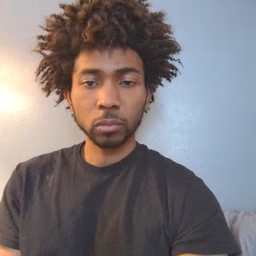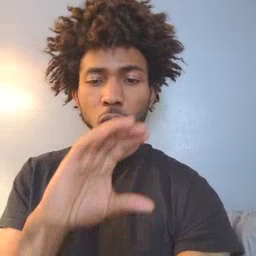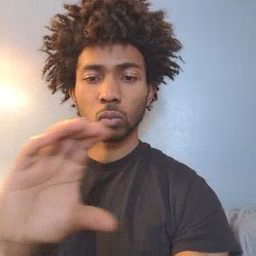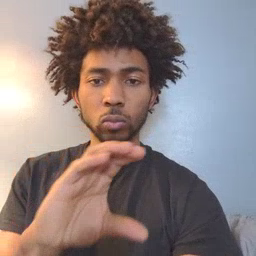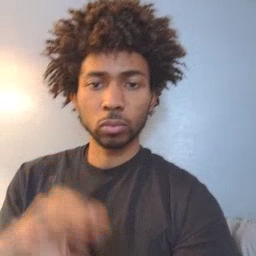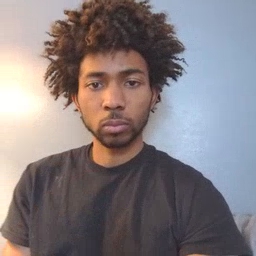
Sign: chocolate